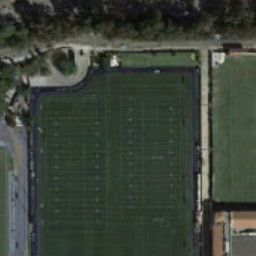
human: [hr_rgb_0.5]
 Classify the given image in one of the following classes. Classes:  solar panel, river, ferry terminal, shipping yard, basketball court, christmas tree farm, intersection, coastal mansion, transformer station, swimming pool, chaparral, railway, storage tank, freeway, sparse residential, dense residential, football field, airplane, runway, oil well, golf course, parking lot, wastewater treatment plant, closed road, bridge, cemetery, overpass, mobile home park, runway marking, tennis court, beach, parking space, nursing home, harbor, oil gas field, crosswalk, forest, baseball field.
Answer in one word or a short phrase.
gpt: football field